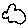
Label: cloud